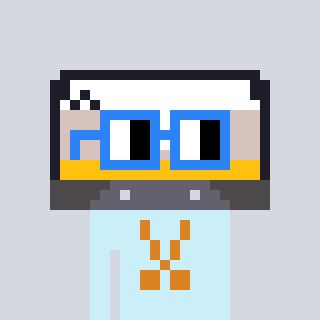
a pixel art character with square blue glasses, a cassette tape-shaped head and a cold-colored body on a cool background